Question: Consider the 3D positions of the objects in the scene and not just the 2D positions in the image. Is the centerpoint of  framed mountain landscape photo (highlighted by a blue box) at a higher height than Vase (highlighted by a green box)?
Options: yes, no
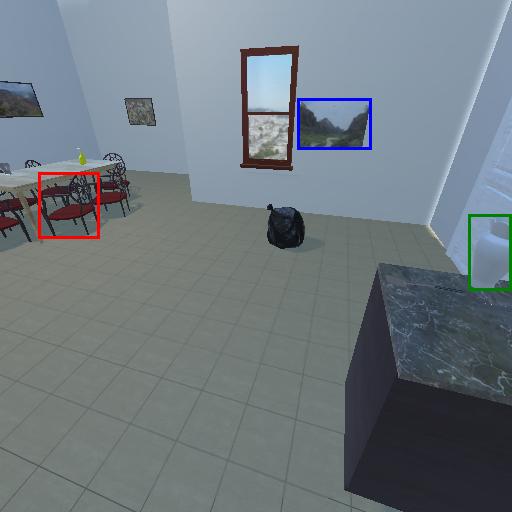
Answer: yes